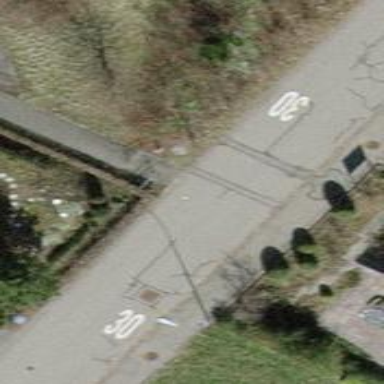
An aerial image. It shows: Cycle barrier.